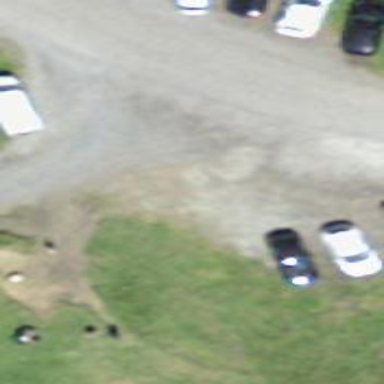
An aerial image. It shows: Ground parking area.